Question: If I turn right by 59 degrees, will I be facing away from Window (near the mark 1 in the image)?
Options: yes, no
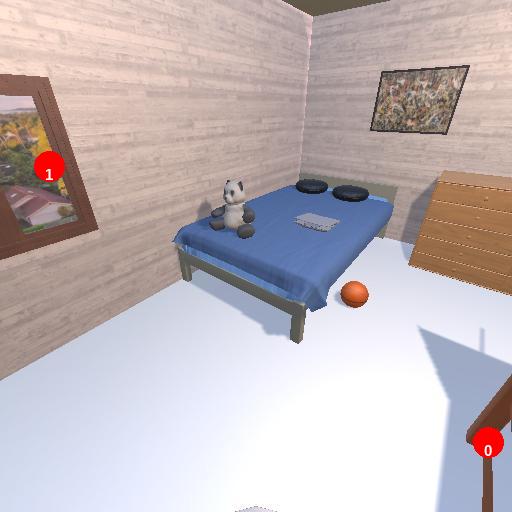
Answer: yes